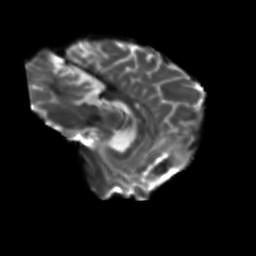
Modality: T2w
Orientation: sagittal
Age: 62
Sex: female
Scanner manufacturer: siemens
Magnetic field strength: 3 T
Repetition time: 5.25 s
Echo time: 0.08 s